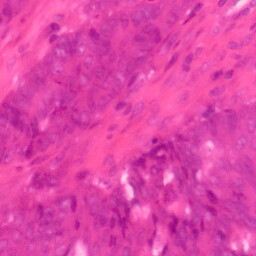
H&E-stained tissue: Colon